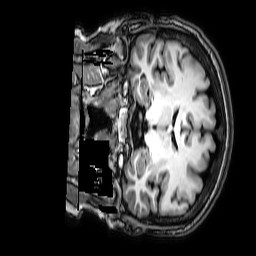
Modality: T1w
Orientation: coronal
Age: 52
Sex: female
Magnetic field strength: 3 T
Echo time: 0.0038 s